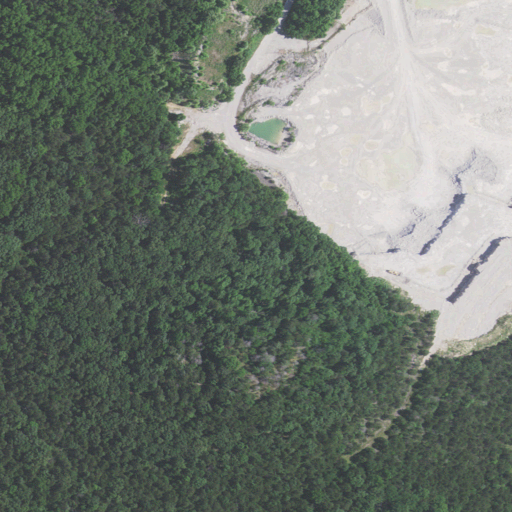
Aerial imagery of mountain in Missouri named Bobs Knob containing mixed forest, barren land, deciduous forest, evergreen forest, medium intensity development, shrub, and low intensity development